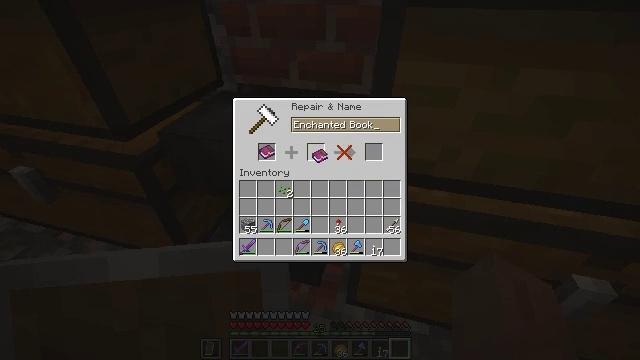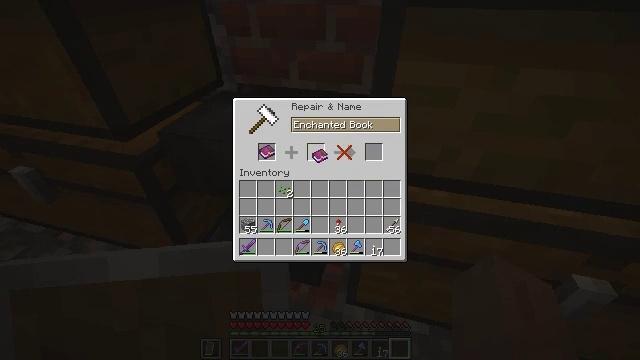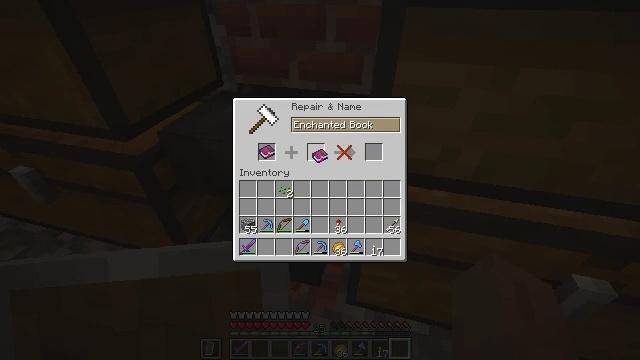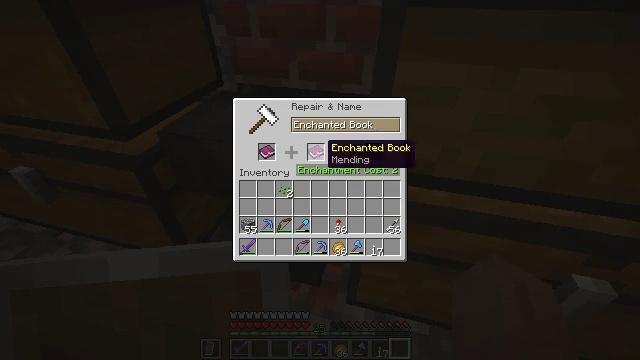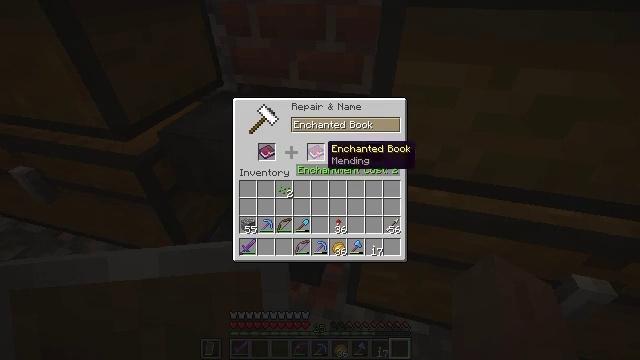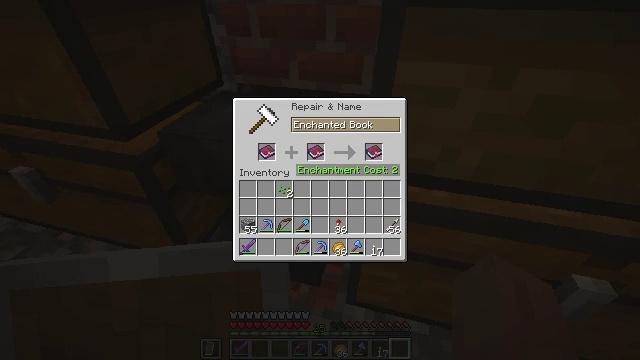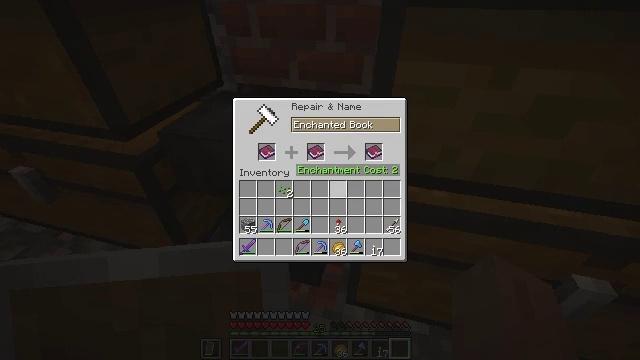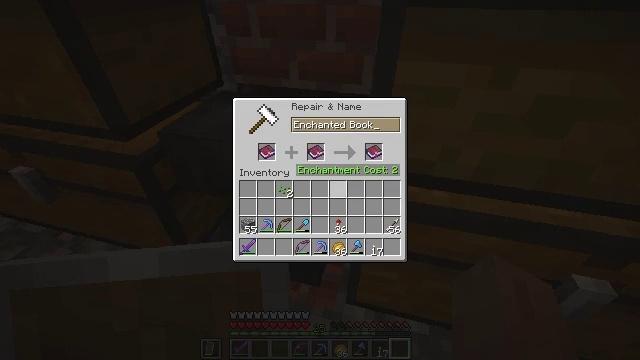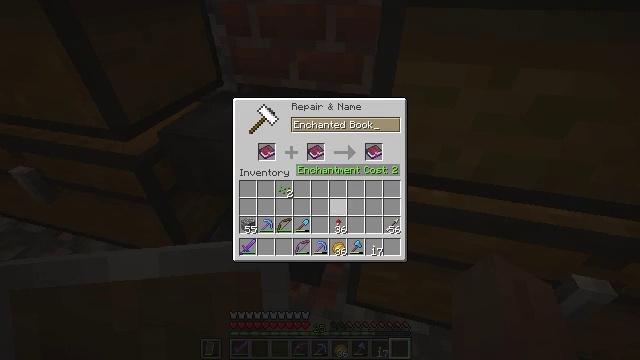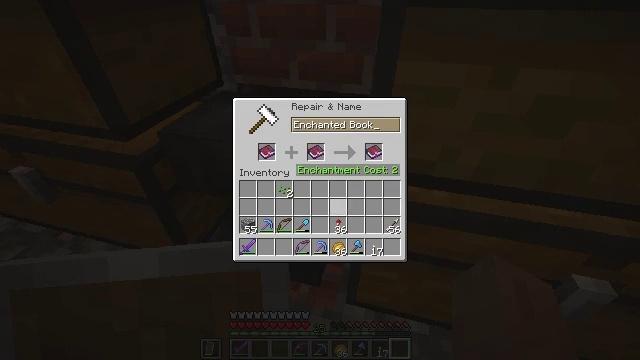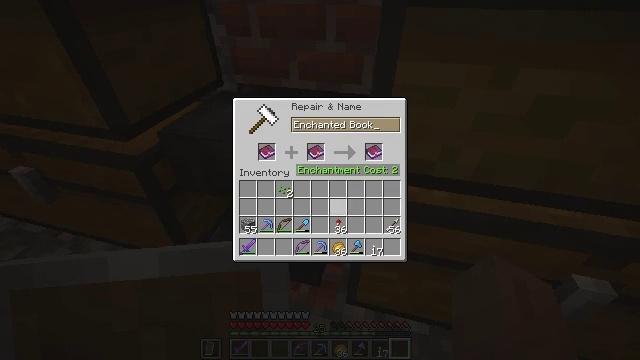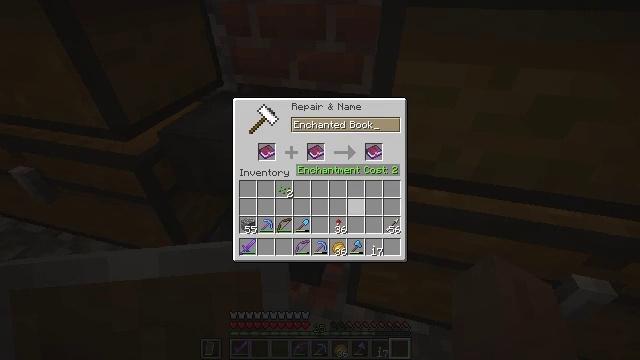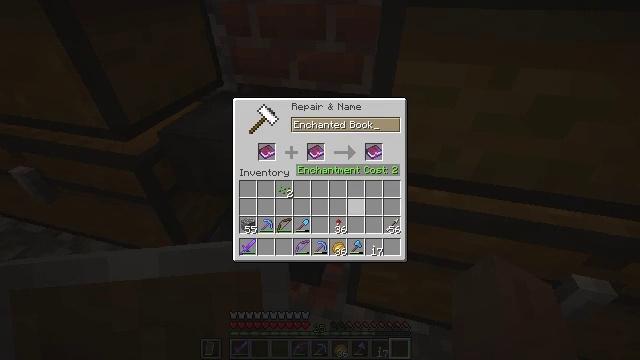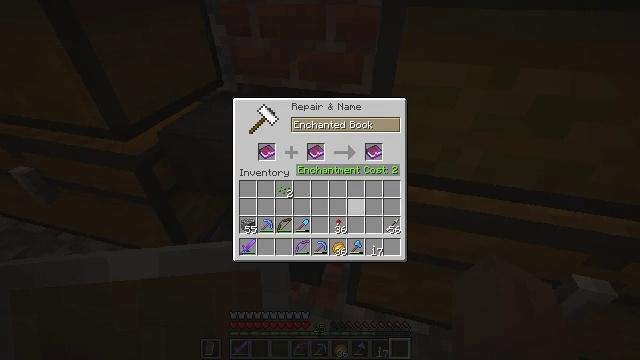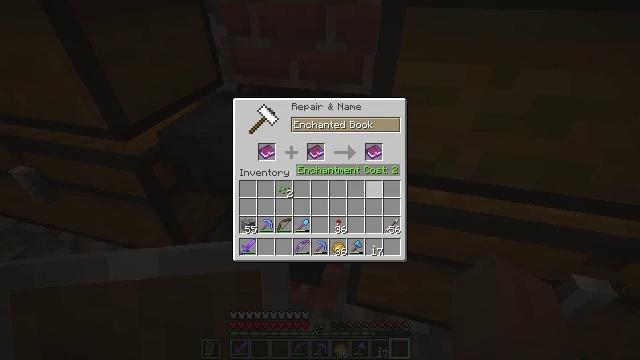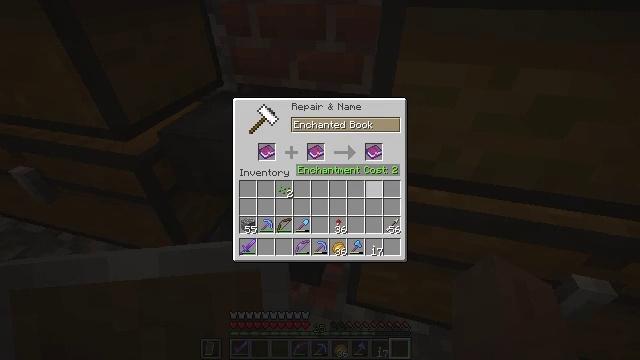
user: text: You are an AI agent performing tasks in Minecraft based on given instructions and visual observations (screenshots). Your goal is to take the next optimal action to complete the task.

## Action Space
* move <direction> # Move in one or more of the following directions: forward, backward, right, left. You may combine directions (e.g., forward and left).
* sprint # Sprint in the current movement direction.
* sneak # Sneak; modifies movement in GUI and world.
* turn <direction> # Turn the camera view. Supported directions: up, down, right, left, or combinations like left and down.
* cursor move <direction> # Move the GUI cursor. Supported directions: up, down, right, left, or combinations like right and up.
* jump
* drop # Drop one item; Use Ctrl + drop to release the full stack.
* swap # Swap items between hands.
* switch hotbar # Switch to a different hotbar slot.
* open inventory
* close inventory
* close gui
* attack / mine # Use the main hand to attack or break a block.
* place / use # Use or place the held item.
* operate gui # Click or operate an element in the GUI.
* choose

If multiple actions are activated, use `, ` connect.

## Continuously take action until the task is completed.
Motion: motion action
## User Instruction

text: Get the white banner into your inventory.
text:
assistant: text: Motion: operate gui
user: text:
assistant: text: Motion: operate gui
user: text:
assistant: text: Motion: no_op
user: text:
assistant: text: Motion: no_op
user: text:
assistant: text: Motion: cursor move down
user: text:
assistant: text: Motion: cursor move right and down
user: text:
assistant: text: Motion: cursor move down
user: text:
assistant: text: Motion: cursor move down
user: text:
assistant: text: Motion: no_op
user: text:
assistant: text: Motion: no_op
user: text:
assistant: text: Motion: no_op
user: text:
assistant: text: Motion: no_op
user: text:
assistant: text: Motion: no_op
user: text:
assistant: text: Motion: cursor move right and up
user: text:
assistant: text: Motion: cursor move right and up
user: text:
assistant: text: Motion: no_op
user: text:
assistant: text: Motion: cursor move up
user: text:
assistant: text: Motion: cursor move up
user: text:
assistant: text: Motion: no_op
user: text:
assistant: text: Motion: no_op
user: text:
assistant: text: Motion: no_op
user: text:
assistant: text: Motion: no_op
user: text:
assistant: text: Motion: no_op
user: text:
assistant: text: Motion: no_op
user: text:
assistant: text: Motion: operate gui
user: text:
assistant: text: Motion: operate gui
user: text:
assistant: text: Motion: operate gui
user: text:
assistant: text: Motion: cursor move down
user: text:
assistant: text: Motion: cursor move down
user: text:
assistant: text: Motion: no_op